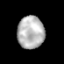
Tissue: prostate
Cell type: Epithelial cells
Senescence score: 0.3589
Nuclear area (px): 858
Mean DAPI intensity: 180.807